Aerial crown-view tile of a tropical tree (Barro Colorado Island, Panama), acquired 20250512:
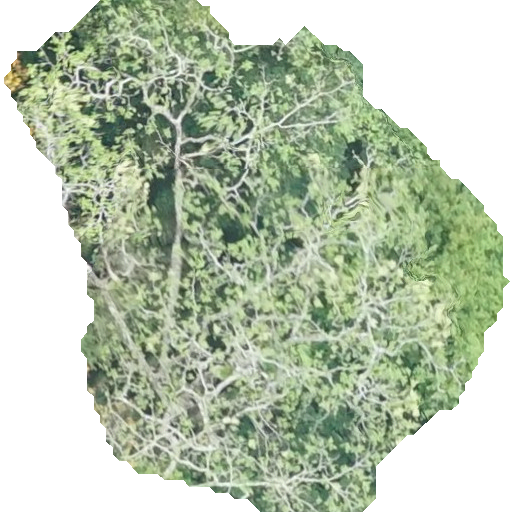
Species: Spondias radlkoferi
GBIF accepted scientific name: Spondias radlkoferi
Crown area: 253.864 m²